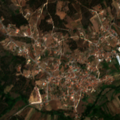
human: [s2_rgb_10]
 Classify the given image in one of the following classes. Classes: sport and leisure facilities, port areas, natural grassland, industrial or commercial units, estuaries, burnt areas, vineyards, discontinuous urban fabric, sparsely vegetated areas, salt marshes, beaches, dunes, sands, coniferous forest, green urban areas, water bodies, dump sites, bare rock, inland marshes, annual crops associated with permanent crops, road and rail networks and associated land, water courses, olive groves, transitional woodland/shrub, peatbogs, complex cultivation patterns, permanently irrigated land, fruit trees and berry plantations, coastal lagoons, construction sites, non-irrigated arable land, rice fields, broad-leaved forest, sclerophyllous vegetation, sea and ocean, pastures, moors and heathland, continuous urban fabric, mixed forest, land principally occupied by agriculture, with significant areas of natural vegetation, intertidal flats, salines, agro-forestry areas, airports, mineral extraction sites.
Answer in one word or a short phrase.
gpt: discontinuous urban fabric, land principally occupied by agriculture, with significant areas of natural vegetation, transitional woodland/shrub